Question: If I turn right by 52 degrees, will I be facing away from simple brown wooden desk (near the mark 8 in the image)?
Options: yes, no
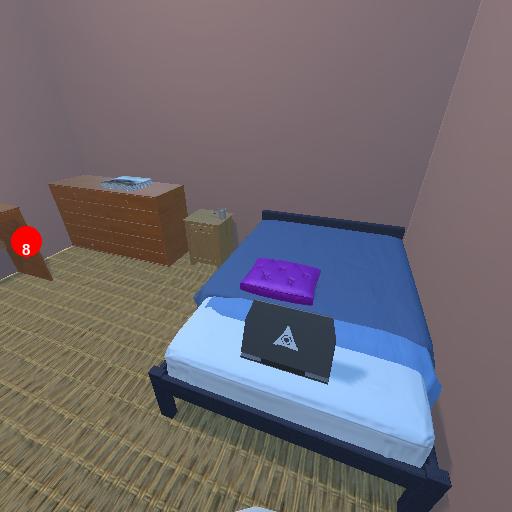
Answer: yes